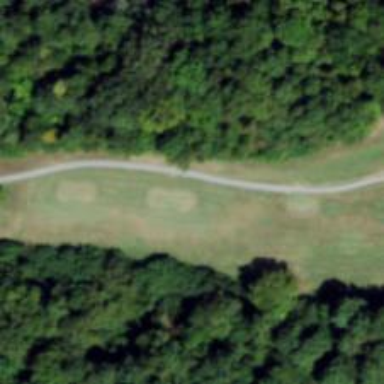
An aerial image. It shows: Grass area designated as golf tee.